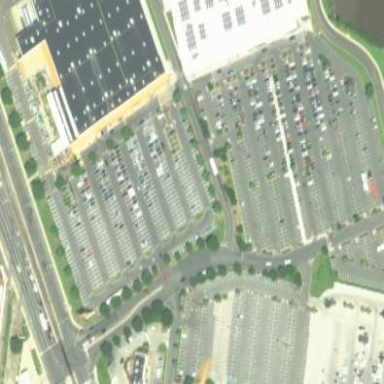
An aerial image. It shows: Parking area.